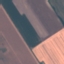
Land use / land cover: AnnualCrop